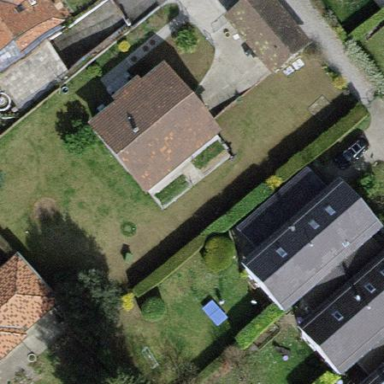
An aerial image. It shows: Garden surrounded by fence.